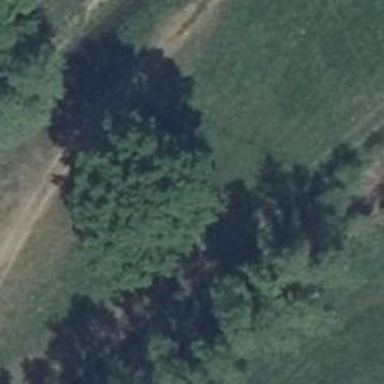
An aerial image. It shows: Hunting stand.